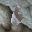
Label: 6